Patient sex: M
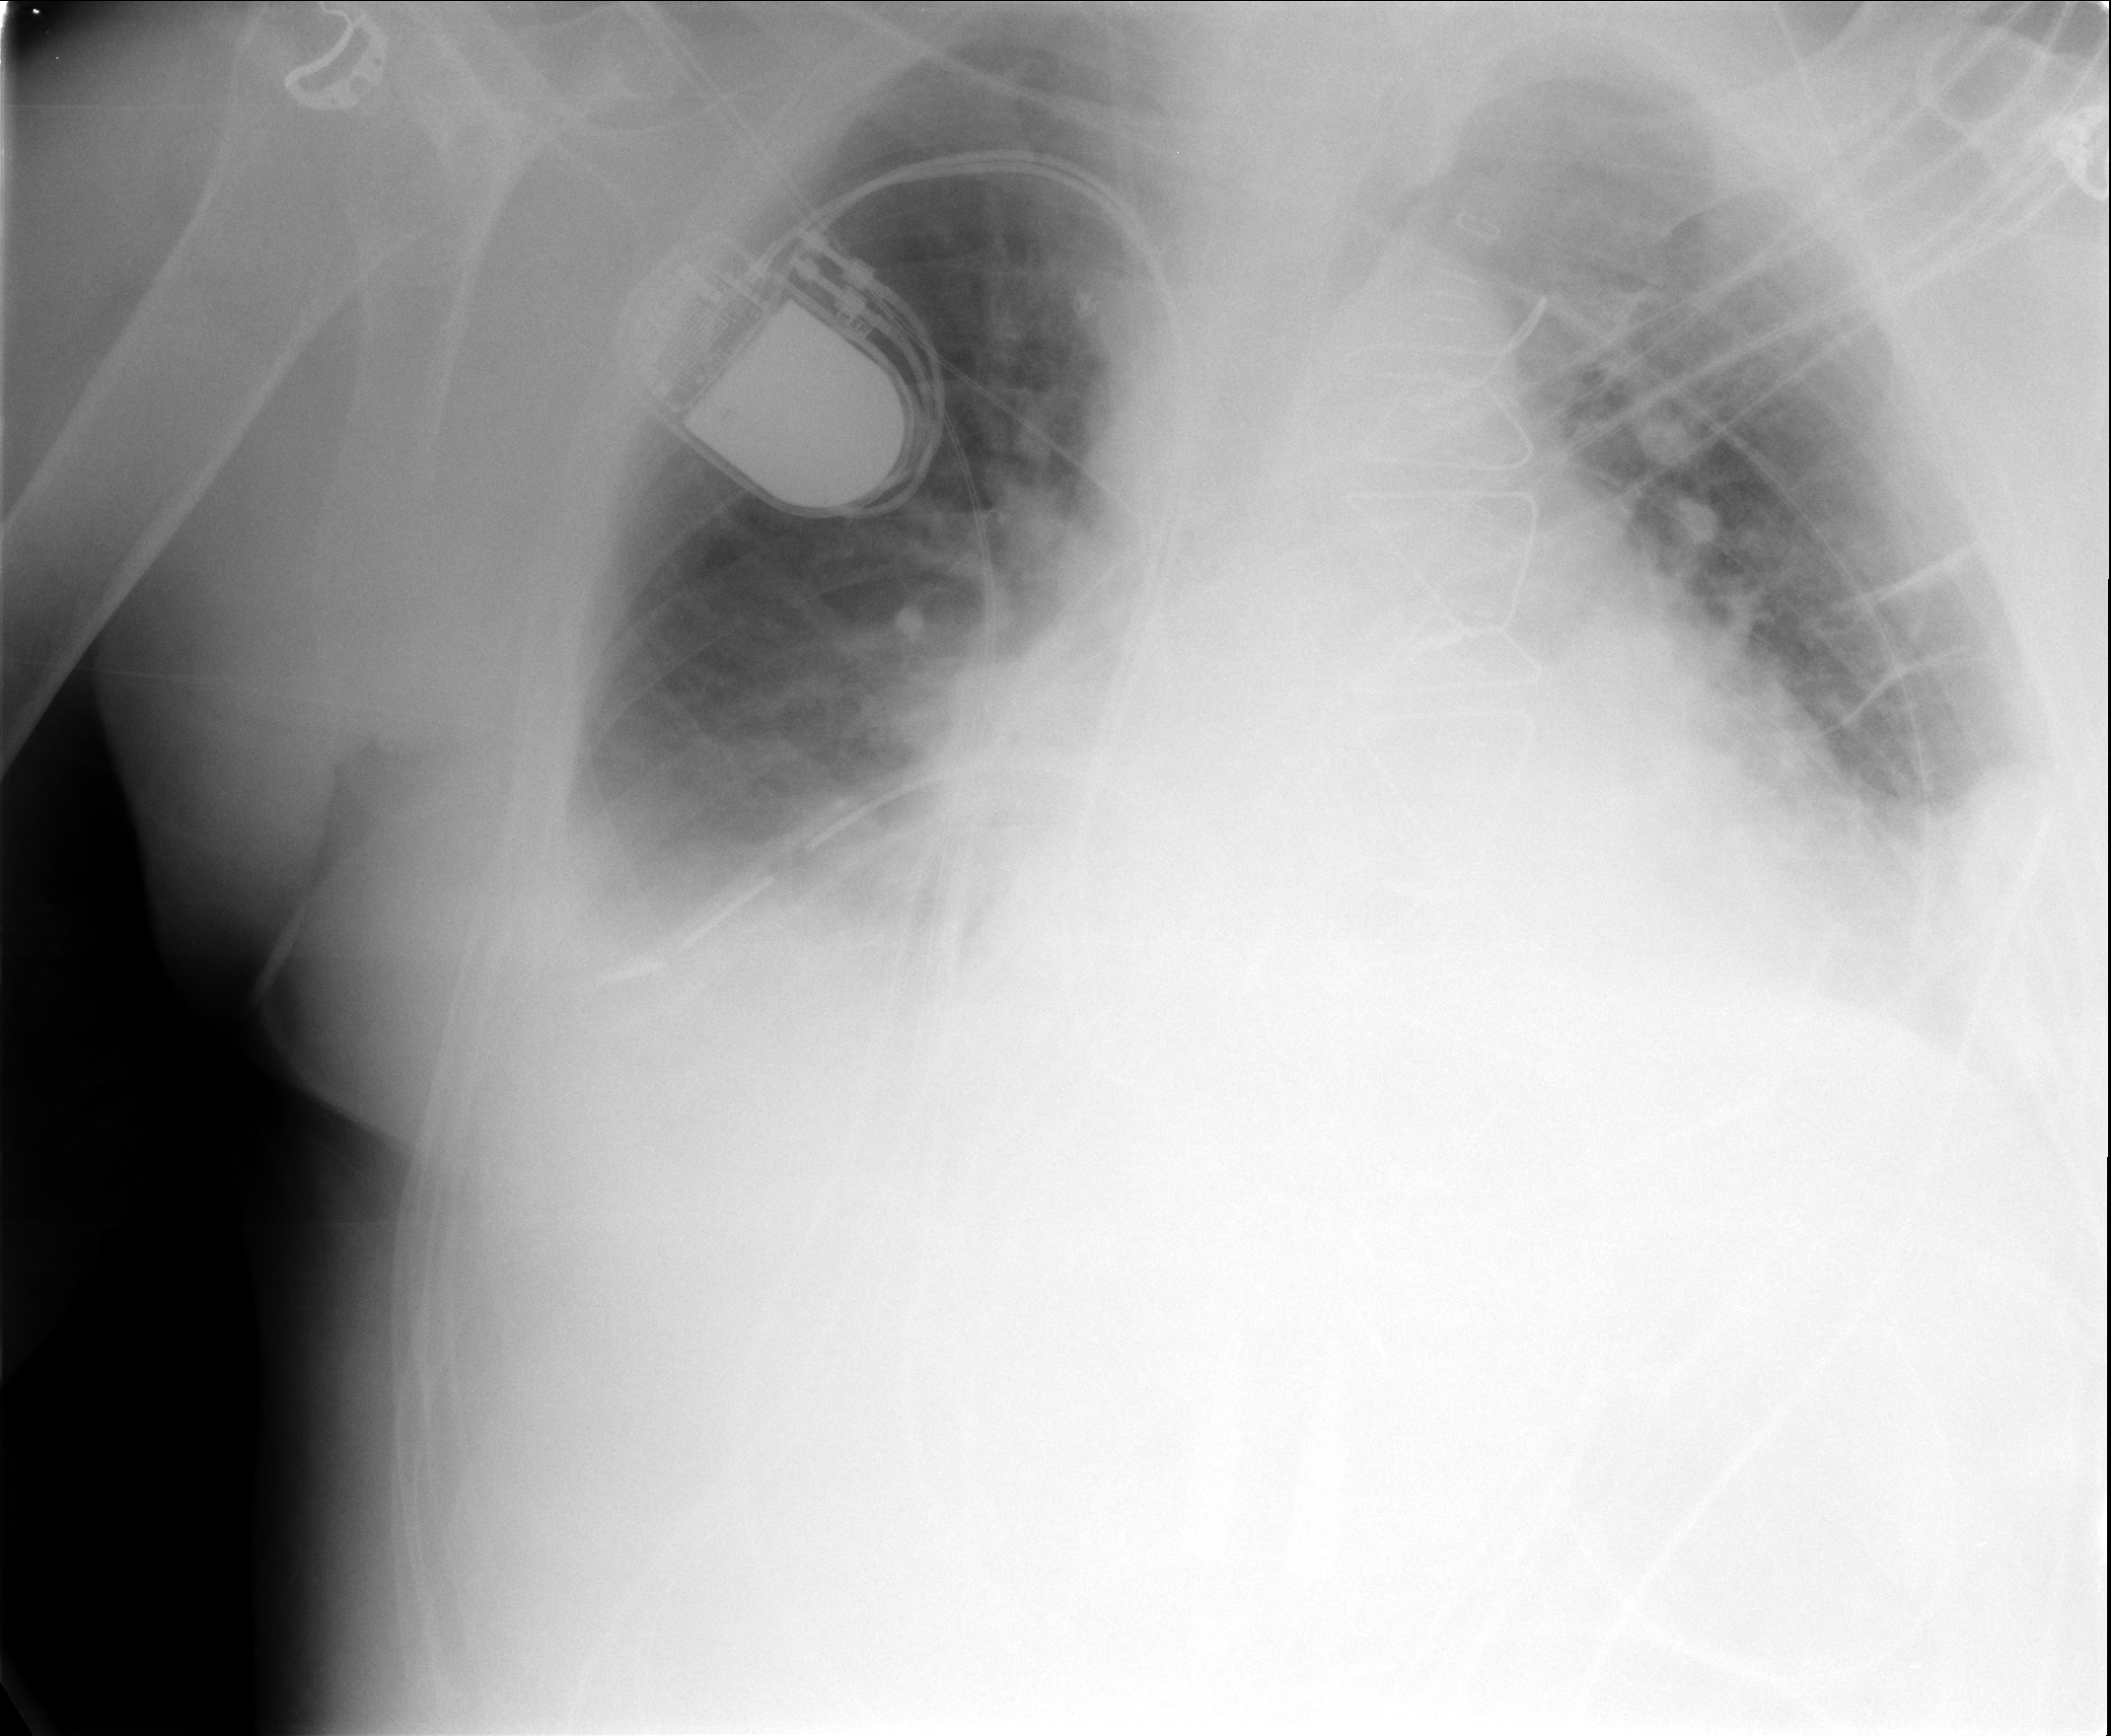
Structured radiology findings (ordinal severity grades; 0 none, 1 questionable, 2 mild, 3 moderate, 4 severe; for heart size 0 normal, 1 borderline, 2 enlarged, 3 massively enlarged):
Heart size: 2
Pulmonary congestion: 2
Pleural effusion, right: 2
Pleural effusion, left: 2
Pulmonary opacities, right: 2
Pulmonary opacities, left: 2
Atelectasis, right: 2
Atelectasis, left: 2